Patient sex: M
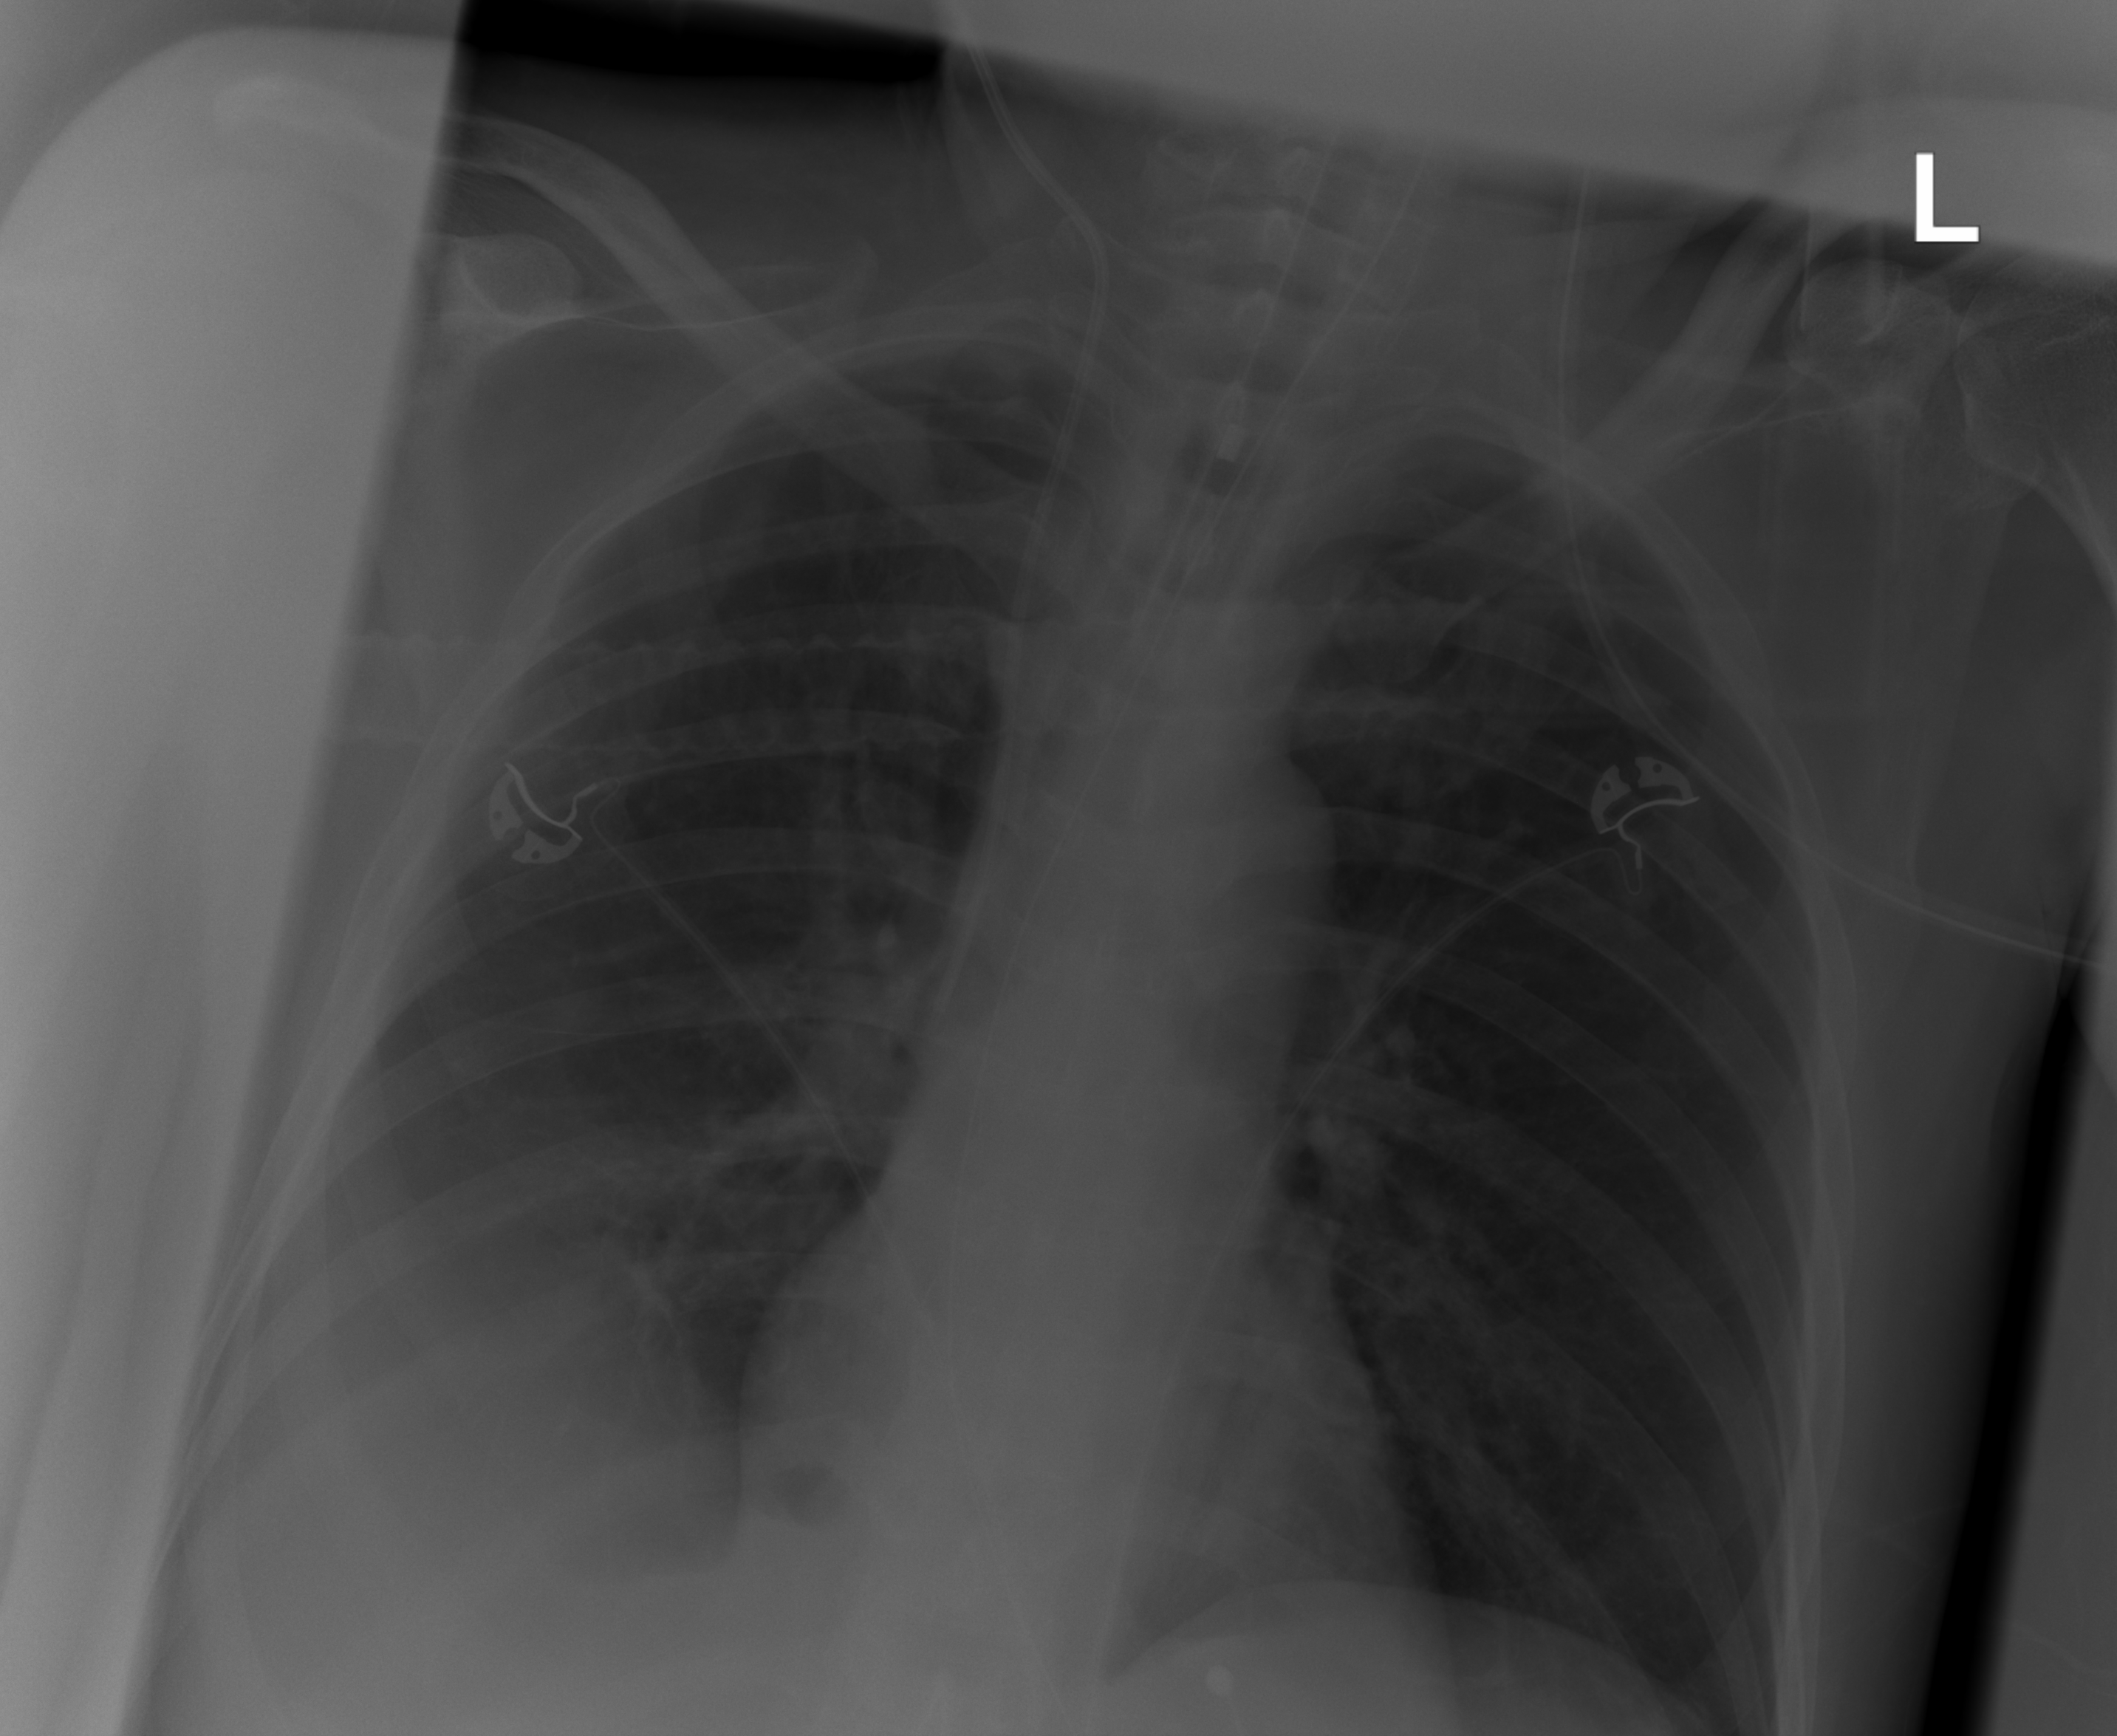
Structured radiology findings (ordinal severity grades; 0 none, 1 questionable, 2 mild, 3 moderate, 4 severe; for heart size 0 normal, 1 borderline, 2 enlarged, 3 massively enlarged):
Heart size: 0
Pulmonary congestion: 0
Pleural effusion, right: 2
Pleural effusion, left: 0
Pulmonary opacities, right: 2
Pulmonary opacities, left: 0
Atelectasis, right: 2
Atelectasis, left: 0